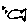
Label: fish